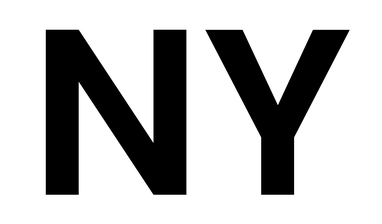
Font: Poppins-SemiBold